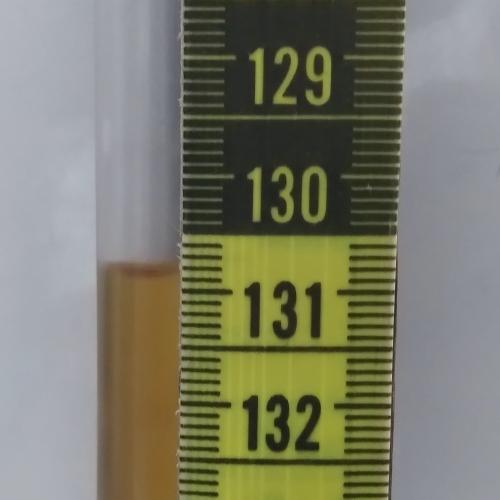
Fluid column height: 130.8 cm